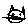
Label: cat